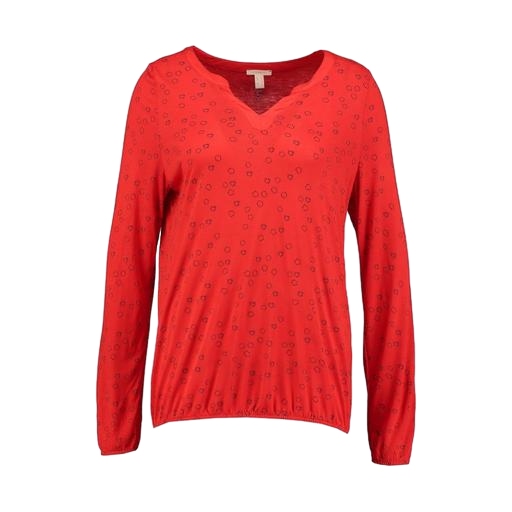
red plus size printed t-shirt only macy, red printed t-shirt only macy, red plus size v-neck top only macy, white background